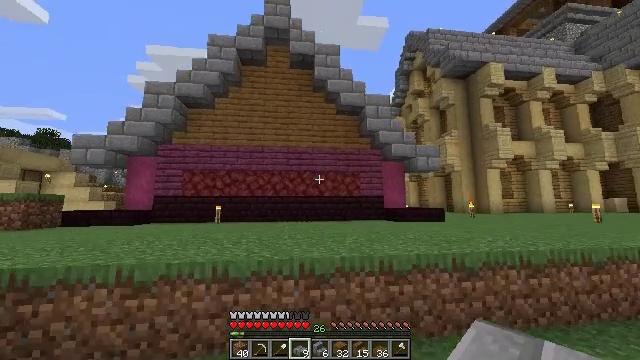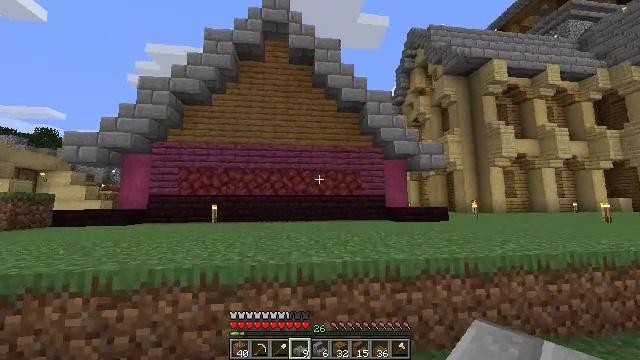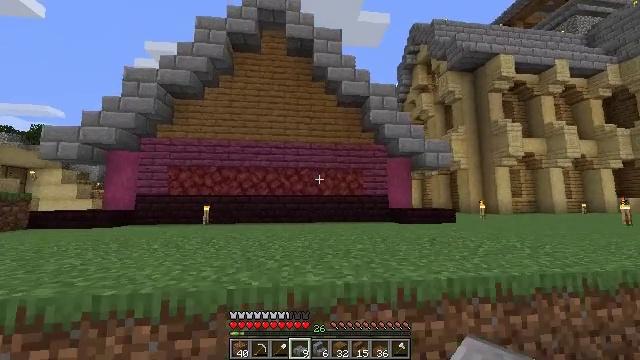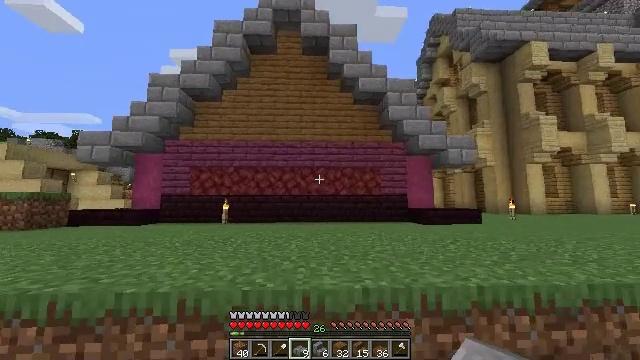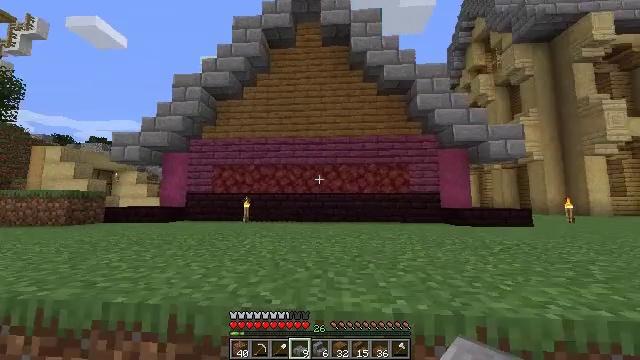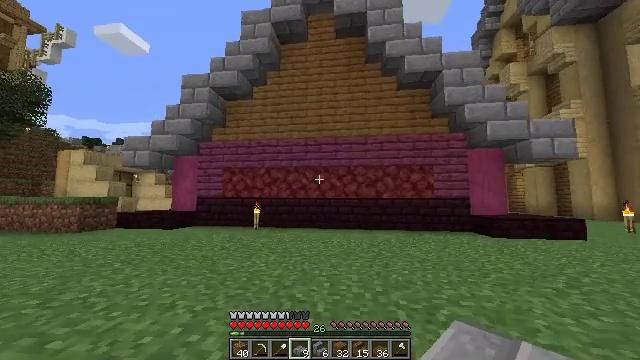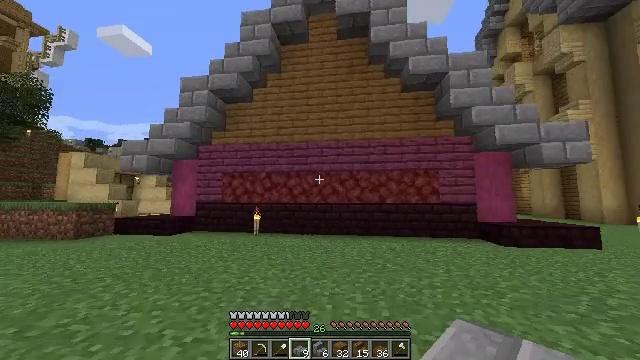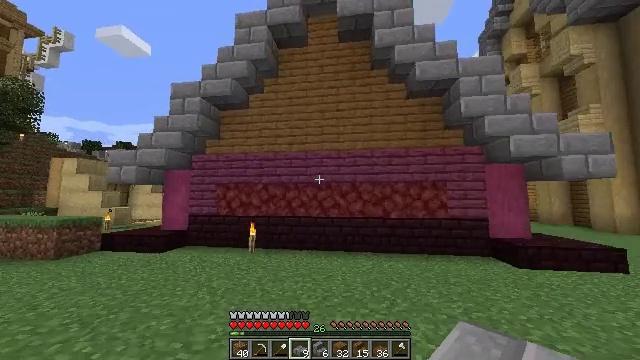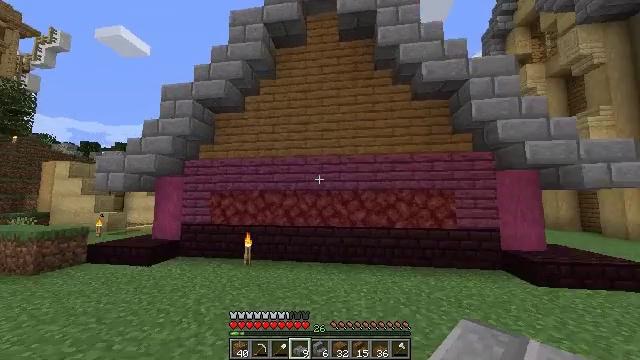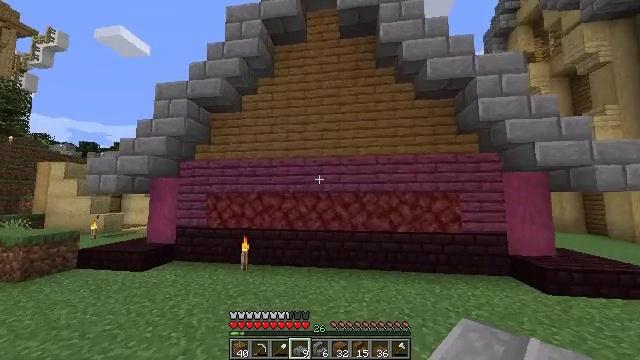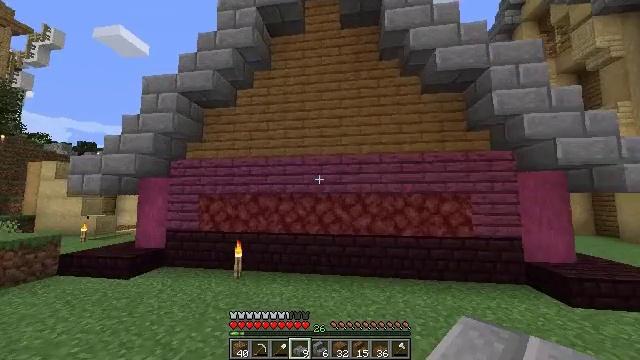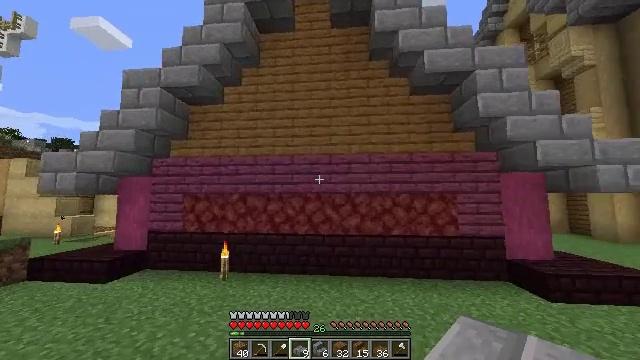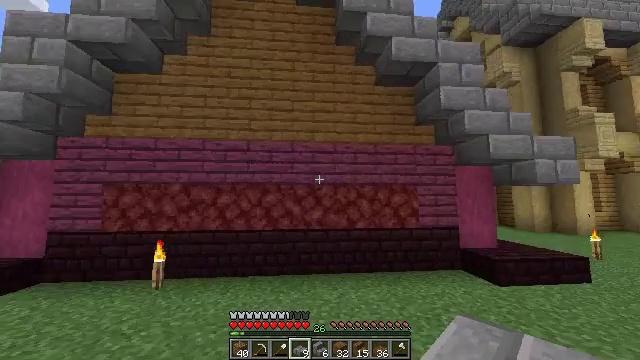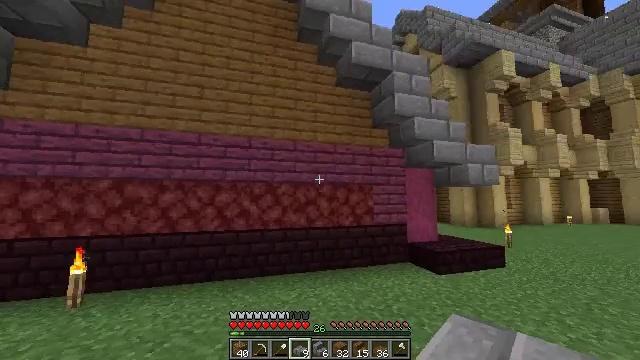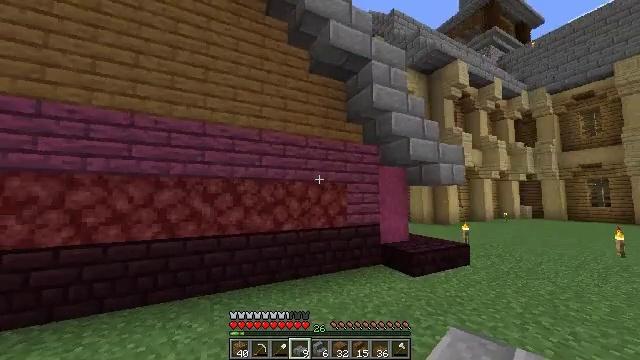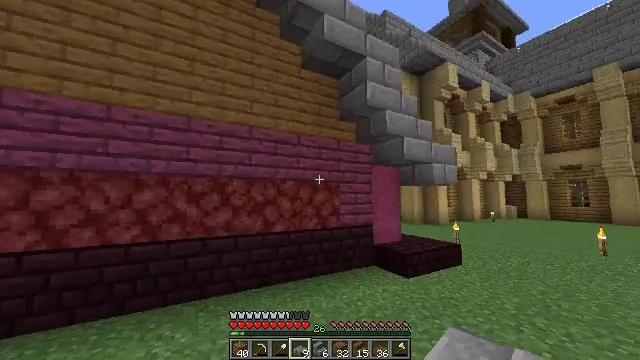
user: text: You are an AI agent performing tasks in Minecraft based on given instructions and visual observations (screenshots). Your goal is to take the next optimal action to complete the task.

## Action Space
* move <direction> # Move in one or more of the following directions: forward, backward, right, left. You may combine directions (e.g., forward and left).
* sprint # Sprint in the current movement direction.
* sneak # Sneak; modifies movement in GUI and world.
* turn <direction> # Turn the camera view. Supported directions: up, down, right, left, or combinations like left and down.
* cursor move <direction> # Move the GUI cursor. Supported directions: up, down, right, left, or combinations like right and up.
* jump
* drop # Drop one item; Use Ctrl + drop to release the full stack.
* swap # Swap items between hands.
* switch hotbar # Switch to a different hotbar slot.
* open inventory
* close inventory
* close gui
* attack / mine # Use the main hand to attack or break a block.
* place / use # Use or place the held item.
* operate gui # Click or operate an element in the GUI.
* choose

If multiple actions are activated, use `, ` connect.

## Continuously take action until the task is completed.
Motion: motion action
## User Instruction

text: Break the crimson planks structure.
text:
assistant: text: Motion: move forward
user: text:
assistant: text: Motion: move forward
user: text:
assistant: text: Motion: move forward, turn left
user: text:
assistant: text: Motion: move forward, turn left
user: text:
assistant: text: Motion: move forward, turn left, jump
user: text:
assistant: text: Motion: move forward, jump
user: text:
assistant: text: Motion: move forward, jump
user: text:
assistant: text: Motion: move forward, jump
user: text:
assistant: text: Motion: move forward
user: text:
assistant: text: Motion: move forward
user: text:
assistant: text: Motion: move forward, turn right
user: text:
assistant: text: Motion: move forward, turn right
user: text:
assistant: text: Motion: move forward, turn right
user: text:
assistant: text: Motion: move forward, turn right
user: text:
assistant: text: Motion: move forward, turn right
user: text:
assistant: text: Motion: move forward, turn right
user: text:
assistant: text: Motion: move forward, turn right
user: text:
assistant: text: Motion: move forward
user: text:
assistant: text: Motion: move forward and move right, turn left and up
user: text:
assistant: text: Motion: move forward and move right
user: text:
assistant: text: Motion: move forward and move right
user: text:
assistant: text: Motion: move forward and move right
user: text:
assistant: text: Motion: move forward and move right
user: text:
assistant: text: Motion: move forward and move right
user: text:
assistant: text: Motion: move forward and move right
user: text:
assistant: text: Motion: move forward and move right, turn left
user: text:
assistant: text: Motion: move right, turn left
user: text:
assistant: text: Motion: move right, turn left
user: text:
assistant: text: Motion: move right, turn left
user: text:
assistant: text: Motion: move right, turn left